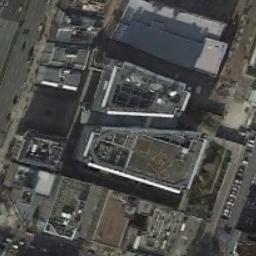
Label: commercial_area